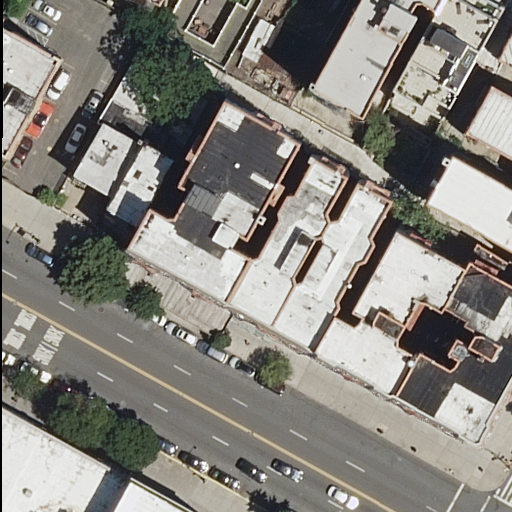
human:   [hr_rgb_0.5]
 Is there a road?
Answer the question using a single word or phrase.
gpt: yes

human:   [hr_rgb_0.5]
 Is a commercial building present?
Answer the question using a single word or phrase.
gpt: no

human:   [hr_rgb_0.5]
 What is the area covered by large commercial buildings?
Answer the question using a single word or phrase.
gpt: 0m2

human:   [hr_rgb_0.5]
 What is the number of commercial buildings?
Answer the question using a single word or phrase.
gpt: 0

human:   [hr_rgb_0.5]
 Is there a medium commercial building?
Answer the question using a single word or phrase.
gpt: no

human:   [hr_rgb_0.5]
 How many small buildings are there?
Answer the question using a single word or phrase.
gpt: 5

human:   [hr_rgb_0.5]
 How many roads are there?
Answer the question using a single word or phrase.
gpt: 4

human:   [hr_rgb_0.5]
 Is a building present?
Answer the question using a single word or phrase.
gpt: yes

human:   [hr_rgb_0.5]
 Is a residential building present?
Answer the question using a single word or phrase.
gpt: yes

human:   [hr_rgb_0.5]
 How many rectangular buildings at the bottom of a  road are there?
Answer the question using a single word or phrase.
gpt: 3

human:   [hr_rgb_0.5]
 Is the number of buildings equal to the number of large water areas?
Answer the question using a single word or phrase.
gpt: no

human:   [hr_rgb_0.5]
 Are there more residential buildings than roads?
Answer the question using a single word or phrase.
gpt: yes

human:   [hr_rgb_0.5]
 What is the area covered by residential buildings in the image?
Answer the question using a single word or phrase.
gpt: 4001m2

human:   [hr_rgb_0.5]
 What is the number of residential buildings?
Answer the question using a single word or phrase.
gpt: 17

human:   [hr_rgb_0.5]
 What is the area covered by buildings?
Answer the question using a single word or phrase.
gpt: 4001m2

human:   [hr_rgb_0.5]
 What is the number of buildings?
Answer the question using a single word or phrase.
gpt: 17

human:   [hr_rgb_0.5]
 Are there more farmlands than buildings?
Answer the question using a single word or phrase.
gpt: no

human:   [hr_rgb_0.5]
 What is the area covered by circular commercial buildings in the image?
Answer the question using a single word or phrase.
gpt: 0m2

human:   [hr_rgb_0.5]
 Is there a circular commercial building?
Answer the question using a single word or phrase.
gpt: no

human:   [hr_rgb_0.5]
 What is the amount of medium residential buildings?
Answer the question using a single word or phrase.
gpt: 11

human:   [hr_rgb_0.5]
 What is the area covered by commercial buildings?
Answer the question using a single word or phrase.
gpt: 0m2

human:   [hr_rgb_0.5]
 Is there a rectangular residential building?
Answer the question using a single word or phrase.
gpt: yes

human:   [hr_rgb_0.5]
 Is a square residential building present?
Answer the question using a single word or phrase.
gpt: no

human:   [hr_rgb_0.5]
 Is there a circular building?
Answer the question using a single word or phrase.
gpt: no

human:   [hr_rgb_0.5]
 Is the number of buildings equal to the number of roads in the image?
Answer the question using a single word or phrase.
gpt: no

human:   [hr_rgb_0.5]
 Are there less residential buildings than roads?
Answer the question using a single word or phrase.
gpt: no

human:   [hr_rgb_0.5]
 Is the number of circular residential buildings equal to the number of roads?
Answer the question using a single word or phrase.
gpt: no

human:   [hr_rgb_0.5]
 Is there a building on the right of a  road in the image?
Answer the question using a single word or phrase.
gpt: yes

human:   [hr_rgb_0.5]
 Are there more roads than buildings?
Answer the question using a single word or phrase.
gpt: no

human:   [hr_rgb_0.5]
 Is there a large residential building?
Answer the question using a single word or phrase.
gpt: yes

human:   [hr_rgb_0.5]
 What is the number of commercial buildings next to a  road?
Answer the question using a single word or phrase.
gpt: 0

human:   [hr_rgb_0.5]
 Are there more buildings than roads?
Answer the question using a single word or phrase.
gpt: yes

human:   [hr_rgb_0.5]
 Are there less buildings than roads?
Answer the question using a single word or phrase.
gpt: no

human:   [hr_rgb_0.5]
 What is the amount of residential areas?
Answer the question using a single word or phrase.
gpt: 0

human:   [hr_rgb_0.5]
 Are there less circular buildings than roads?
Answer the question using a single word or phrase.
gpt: yes

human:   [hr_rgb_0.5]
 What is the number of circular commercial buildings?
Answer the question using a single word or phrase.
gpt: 0

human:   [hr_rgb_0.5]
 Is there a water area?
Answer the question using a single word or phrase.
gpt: no

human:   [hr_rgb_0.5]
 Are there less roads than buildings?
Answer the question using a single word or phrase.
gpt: yes

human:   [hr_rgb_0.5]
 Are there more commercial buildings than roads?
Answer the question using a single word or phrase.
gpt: no

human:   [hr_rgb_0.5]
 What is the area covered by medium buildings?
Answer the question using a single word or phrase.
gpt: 3170m2

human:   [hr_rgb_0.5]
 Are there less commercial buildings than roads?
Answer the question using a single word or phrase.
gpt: yes

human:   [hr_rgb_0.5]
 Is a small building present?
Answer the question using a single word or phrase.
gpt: yes

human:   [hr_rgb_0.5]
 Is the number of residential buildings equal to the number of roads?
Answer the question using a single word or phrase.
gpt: no

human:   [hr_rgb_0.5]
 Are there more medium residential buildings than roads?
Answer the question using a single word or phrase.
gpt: yes

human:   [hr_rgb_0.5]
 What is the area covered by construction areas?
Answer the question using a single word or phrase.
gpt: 0m2

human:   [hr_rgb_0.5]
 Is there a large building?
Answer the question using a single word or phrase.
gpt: yes

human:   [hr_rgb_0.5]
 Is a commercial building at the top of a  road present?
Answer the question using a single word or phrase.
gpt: no

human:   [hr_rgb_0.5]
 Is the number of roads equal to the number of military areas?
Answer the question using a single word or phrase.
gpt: no

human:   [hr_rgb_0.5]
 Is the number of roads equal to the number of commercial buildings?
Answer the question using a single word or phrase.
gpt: no

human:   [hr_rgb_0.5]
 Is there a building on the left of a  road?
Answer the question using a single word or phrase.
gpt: yes

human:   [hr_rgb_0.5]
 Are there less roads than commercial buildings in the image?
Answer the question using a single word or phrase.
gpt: no

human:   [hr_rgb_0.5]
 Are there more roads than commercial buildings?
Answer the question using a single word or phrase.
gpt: yes

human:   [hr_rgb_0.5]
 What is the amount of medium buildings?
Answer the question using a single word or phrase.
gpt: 11

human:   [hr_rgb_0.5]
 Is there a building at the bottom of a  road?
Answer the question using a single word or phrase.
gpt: yes

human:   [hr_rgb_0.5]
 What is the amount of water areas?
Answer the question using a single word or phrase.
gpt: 0

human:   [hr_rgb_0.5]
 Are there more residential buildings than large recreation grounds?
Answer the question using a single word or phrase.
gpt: yes

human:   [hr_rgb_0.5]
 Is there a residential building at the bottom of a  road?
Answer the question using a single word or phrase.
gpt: yes

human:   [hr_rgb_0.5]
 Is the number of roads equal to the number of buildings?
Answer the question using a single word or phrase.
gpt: no

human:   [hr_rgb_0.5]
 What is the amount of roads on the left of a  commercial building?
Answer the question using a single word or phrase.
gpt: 0

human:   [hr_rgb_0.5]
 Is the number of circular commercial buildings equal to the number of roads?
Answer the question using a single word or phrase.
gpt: no

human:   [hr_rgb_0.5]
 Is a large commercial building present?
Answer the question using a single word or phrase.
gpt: no

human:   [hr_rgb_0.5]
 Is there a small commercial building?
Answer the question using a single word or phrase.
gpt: no

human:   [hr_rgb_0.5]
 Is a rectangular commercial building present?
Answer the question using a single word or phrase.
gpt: no

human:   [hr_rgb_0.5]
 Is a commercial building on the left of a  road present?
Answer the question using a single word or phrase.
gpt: no